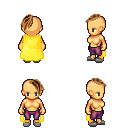
a pixel art fantasy rpg character, female body template, human, tanned skin, yellow cape, magenta pants, brown long mohawk hairstyle, white slippers, four views (front, back, left, right), 2x2 character sprite sheet, small pixel art, hard edges, no anti-aliasing